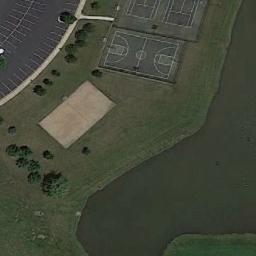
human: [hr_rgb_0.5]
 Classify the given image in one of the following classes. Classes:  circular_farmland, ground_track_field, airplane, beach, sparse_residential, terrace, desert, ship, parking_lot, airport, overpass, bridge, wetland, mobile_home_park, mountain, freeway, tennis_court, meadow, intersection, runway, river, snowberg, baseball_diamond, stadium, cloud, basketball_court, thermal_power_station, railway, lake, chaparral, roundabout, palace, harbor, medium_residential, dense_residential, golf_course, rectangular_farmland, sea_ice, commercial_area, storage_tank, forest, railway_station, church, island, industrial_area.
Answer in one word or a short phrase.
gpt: basketball_court